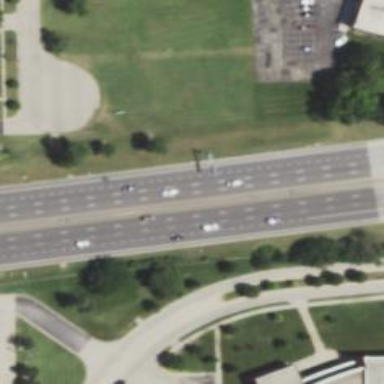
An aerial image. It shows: Embankment on motorway expressway.